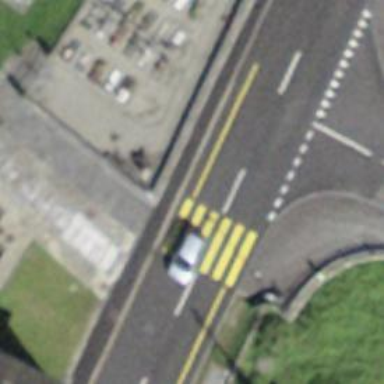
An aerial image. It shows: Uncontrolled road crossing with markings.